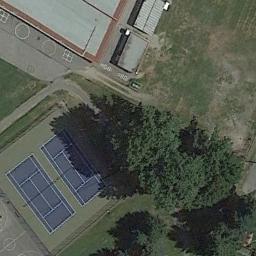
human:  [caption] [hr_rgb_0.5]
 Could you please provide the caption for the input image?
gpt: Many trees are near the tennis courts .

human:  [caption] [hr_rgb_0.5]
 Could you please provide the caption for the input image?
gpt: There is a small tennis court on the vacant lot opposite the building .

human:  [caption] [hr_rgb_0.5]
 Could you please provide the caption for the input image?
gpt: Tennis court on the lawn next to trees and buildings .

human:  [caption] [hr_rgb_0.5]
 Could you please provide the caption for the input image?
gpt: The tennis court is on the grass next to some trees .

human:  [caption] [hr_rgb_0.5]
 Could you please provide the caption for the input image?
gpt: There are some green trees beside the tennis court .